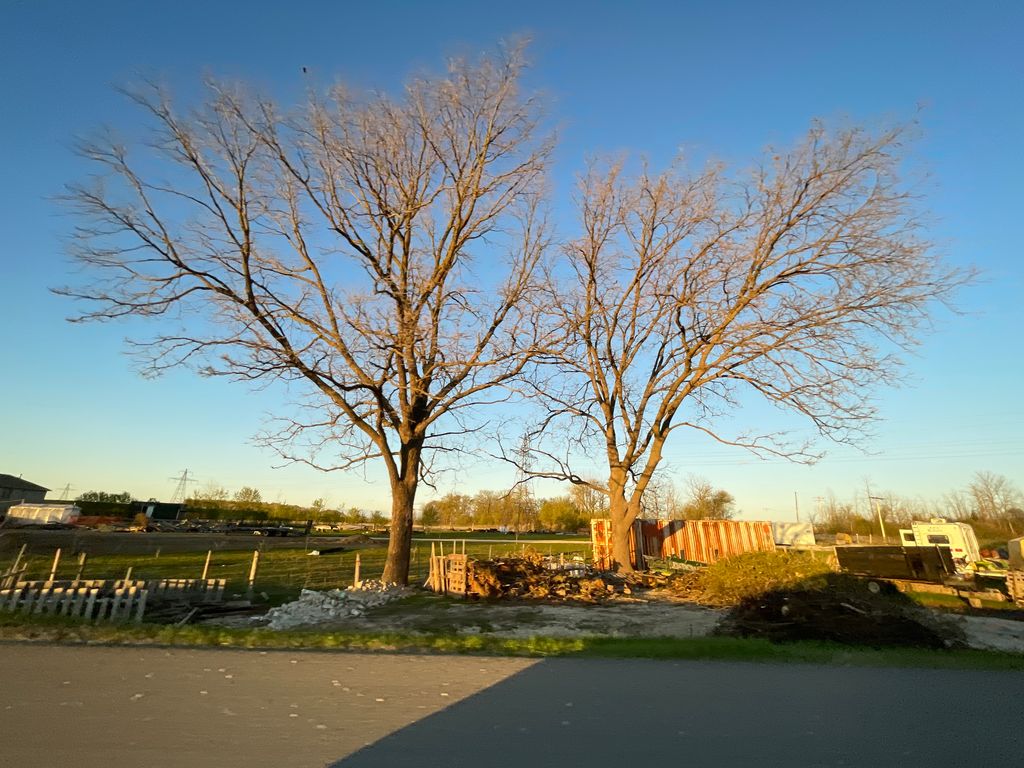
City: kitchener-waterloo